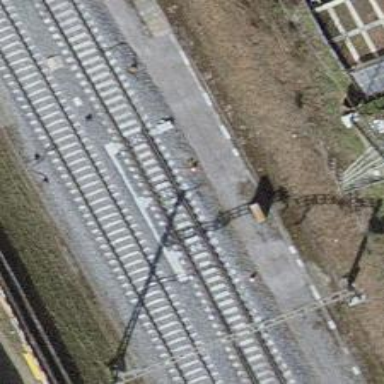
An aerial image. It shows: Single-track electrified railway with contact line.